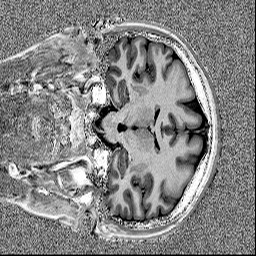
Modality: MP2RAGE
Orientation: coronal
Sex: female